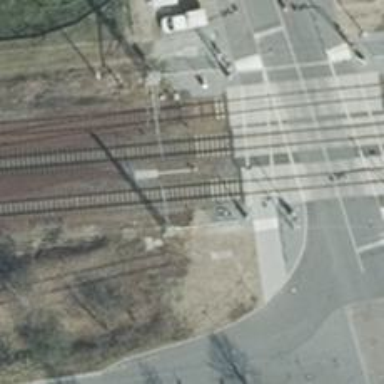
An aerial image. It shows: Railway signal.